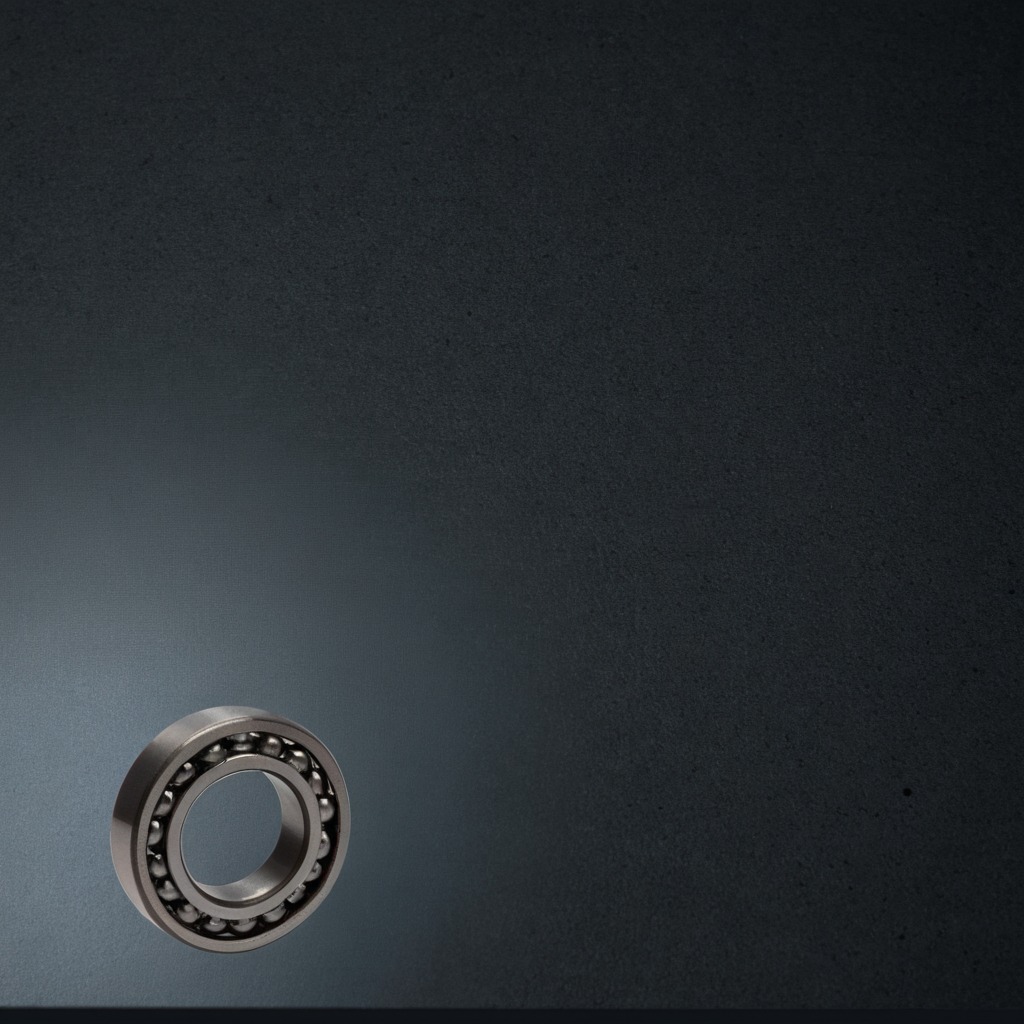
A metal ball bearing is lying on the granite table inside a workshop at night.